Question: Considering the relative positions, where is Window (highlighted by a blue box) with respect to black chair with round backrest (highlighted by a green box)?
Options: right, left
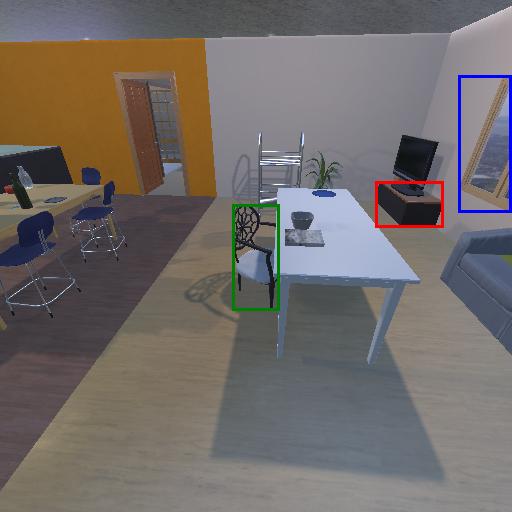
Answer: right